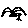
Label: bird